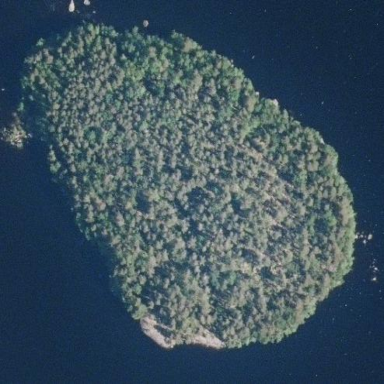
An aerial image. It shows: Islet.